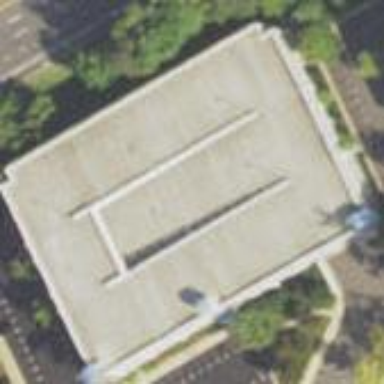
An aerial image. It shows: Multi-storey parking building.